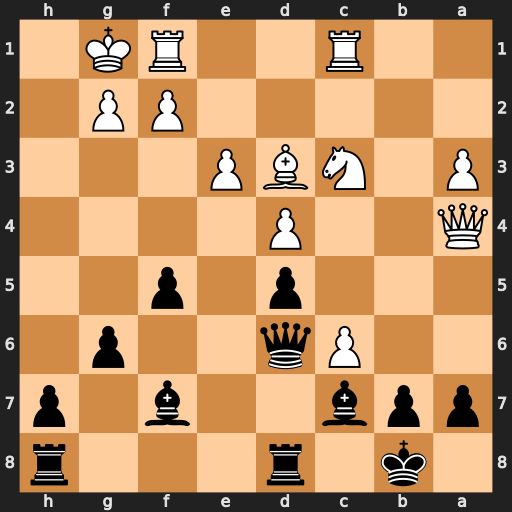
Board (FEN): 1k1r3r/ppb2b1p/2Pq2p1/3p1p2/Q2P4/P1NBP3/5PP1/2R2RK1
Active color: b
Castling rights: -
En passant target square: -
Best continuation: Qh2#